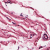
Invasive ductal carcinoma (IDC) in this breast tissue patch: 0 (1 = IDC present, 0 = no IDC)